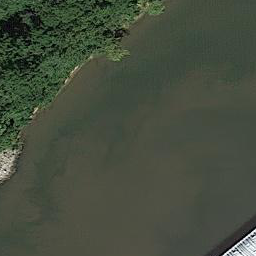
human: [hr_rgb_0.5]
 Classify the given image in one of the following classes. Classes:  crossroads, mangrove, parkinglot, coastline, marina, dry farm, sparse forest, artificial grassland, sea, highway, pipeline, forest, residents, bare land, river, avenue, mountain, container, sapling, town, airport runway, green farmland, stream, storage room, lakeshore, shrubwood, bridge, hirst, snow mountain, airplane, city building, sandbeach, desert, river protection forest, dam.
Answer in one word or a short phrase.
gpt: river protection forest